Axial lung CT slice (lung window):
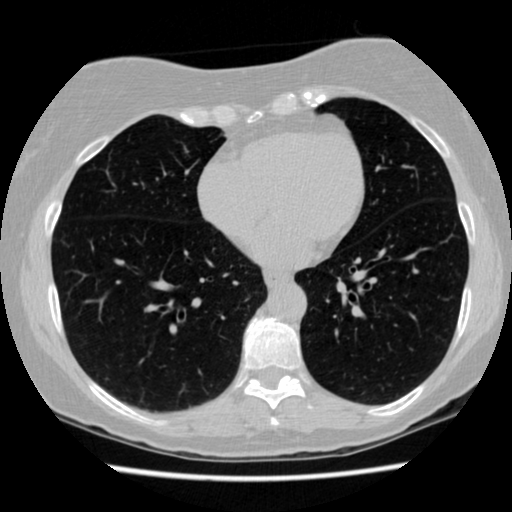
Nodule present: no